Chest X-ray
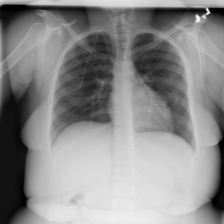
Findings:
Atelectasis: negative
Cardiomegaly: negative
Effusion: negative
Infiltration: negative
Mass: negative
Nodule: negative
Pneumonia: negative
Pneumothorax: negative
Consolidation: negative
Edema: negative
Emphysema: negative
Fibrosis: negative
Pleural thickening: negative
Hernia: negative